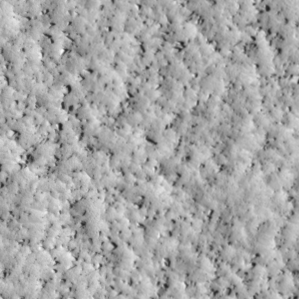
Label: non_frost